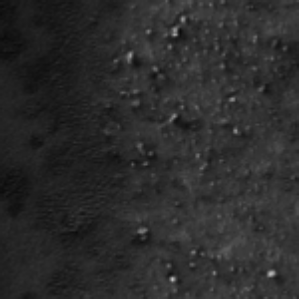
Label: frost